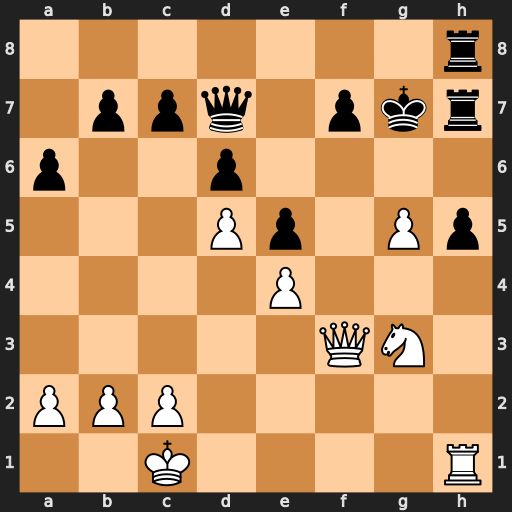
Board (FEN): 7r/1ppq1pkr/p2p4/3Pp1Pp/4P3/5QN1/PPP5/2K4R
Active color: w
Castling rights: -
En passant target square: -
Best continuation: Qf6+ Kf8 g6 Qe7 Qxe7+